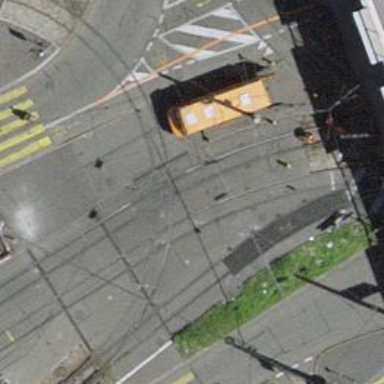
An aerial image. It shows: Railway crossing.